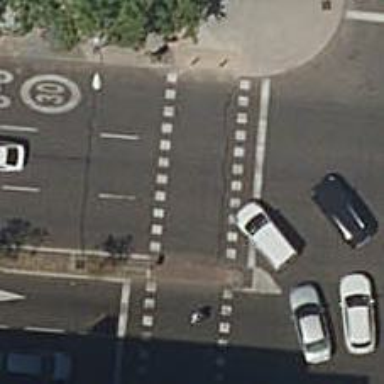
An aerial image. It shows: Crossing with traffic signals.